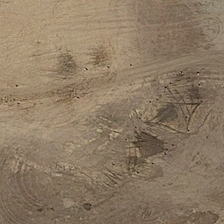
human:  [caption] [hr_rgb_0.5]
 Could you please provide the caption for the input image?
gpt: it is a piece of gray yellow bareland .

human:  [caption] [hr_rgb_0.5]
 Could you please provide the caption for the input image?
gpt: it is a piece of gray yellow bareland .

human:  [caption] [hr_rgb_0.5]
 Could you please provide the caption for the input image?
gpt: it is a piece of gray yellow bareland .

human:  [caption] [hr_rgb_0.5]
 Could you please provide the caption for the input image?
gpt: it is a piece of gray yellow bareland .

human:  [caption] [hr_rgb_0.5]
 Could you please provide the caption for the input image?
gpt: it is a piece of gray yellow bareland .